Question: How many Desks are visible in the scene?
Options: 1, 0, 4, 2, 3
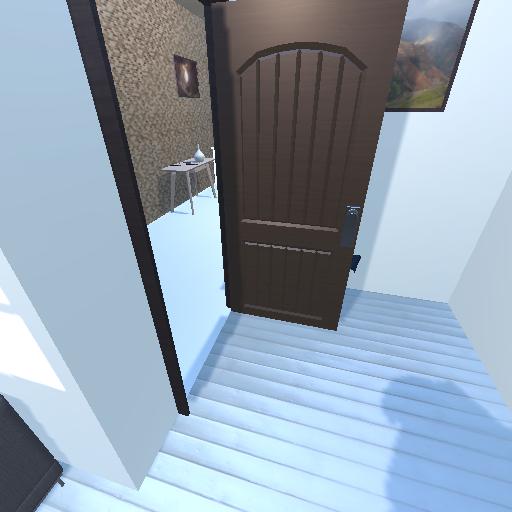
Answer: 1